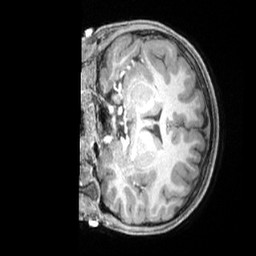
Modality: T1w
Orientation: coronal
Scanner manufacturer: siemens
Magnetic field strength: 3 T
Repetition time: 2.4 s
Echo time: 0.00224 s